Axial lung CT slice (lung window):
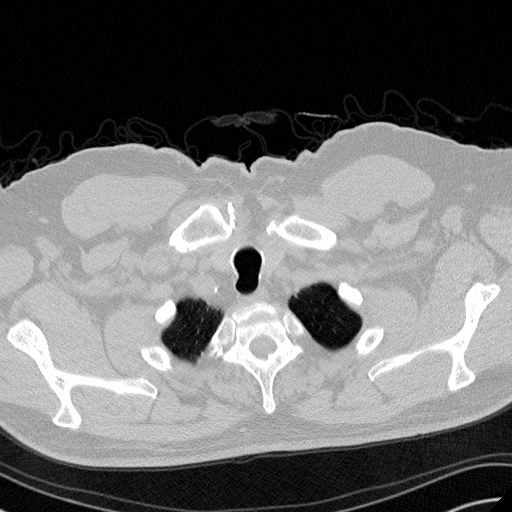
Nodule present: no